Frequency: 55000
Velocity: 0,1705
Power: 13,8
Pulse duration: 0,0000001
Pass count: 1
Magnification: 10
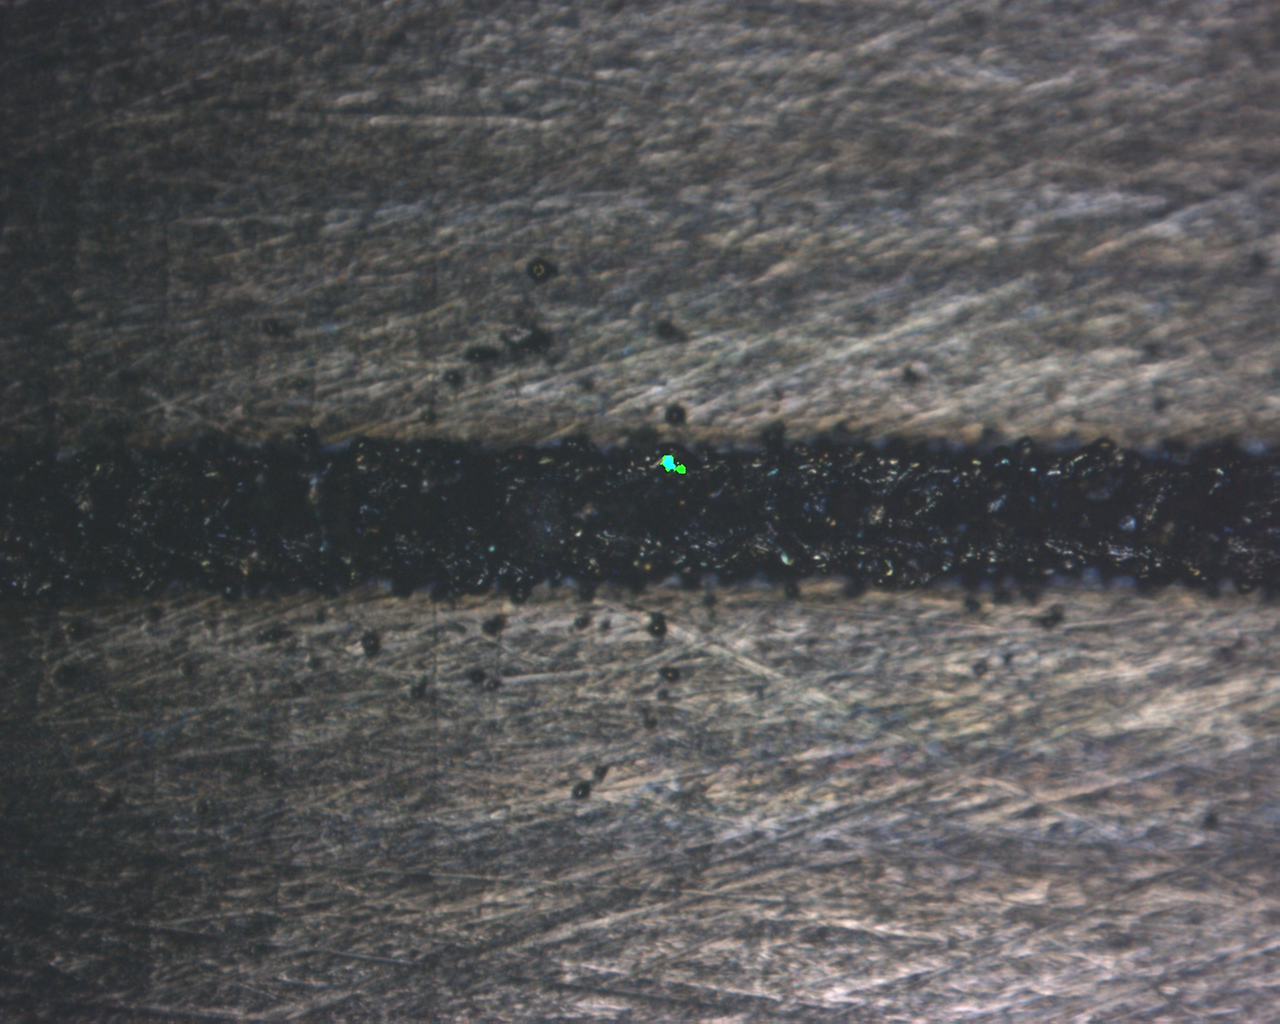
Measured width: 149.187
Other width: 40.7668